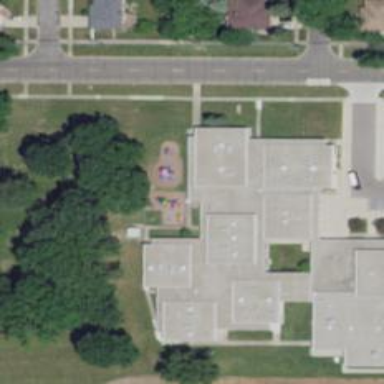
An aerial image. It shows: Kindergarten.